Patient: sex F, age 63
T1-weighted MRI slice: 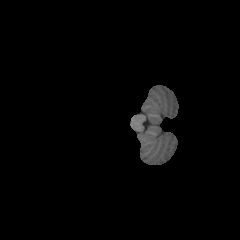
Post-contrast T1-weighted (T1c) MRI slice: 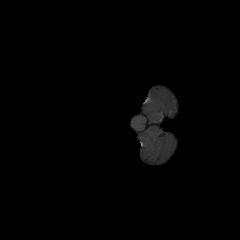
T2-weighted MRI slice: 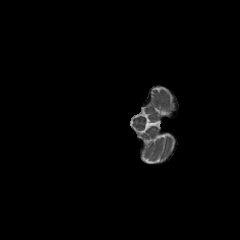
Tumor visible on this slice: no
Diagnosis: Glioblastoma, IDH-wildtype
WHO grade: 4